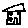
Label: house